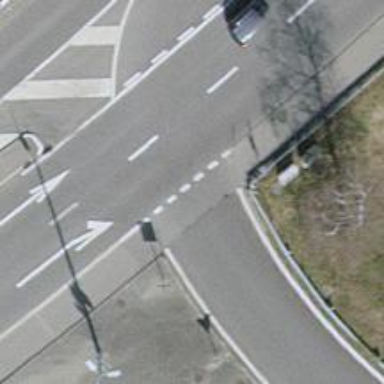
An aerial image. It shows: Uncontrolled crossing on the road.